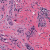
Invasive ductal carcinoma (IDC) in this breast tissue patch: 1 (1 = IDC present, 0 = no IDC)